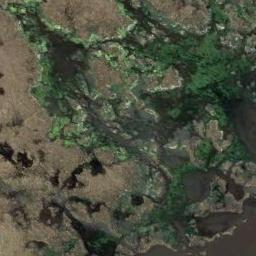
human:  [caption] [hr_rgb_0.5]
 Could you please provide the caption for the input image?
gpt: The river surface in a wetland is covered with large green and brown mixed dense vegetation .

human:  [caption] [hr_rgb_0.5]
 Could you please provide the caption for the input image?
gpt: The wetland consists of bare land, Green plants and water .

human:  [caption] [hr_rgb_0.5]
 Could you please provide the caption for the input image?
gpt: There is a straight path through this wetland .

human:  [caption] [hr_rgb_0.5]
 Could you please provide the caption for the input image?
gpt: Many waters of different sizes are surrounded by wetlands .

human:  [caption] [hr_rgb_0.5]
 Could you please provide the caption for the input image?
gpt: There are some green areas and water areas on the wetland .